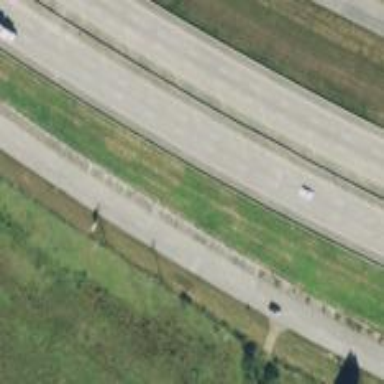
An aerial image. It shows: View of motorway.